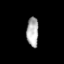
Tissue: lung
Cell type: Others
Senescence score: 0.2366
Nuclear area (px): 345
Mean DAPI intensity: 173.264